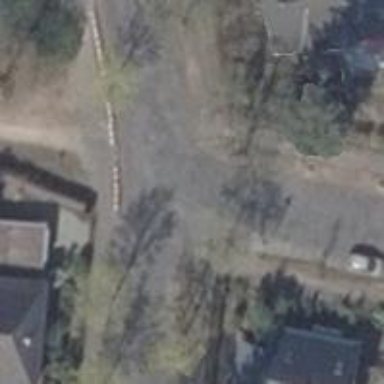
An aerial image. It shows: Unmarked road crossing.